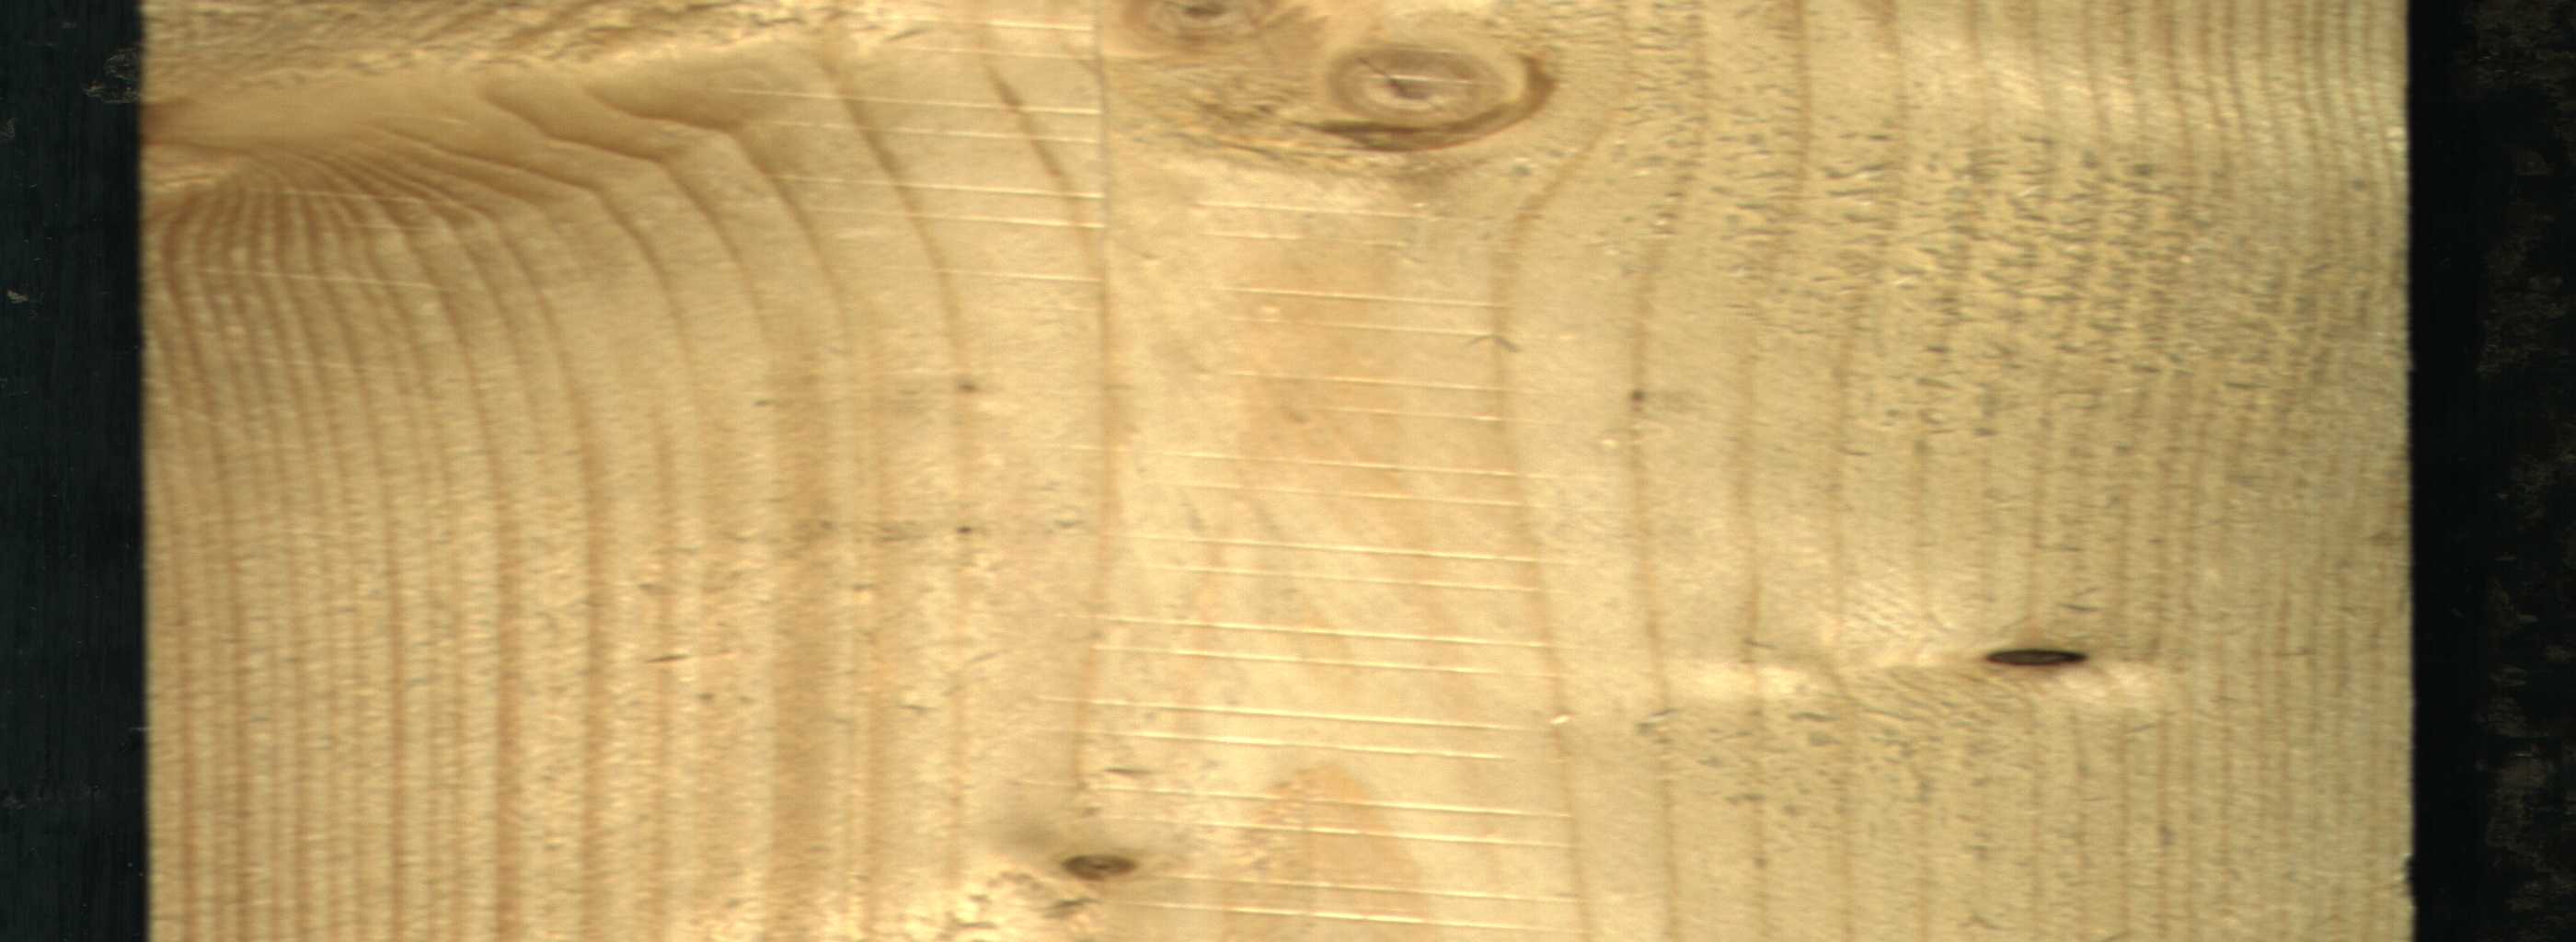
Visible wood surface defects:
Dead_Knot
Live_Knot
Live_Knot
Live_Knot
Live_Knot